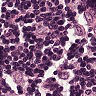
Metastatic tissue present: yes